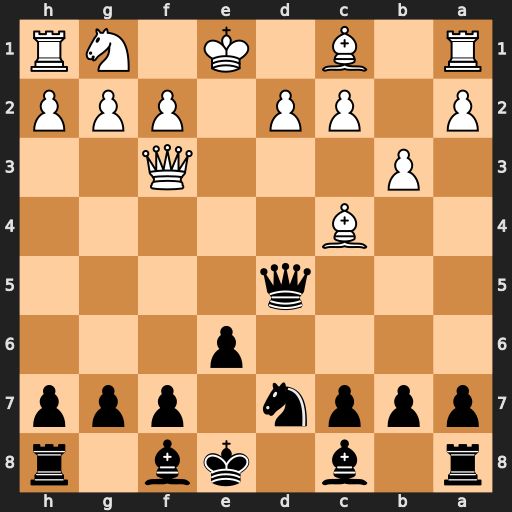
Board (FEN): r1b1kb1r/pppn1ppp/4p3/3q4/2B5/1P3Q2/P1PP1PPP/R1B1K1NR
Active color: b
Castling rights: KQkq
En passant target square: -
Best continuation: Qe5+ Ne2 Qxa1